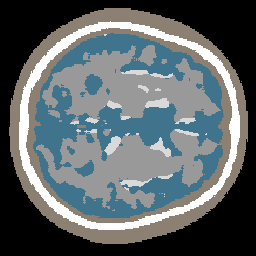
Label: no_lesion